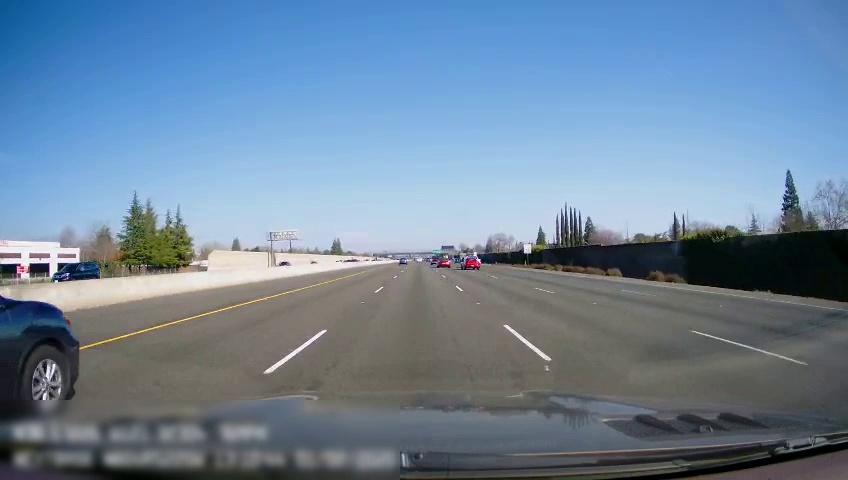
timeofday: Day
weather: Sunny
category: Drivable Space
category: Vehicles | SUV
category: Vehicles | Car
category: Vehicles | Car
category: Vehicles | Car
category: Vehicles | Car
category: Vehicles | SUV
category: Lanes | Alternate Lane
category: Lanes | Current Lane
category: Lanes | Current Lane
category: Lanes | Alternate Lane
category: Lanes | Alternate Lane
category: Lanes | Alternate Lane